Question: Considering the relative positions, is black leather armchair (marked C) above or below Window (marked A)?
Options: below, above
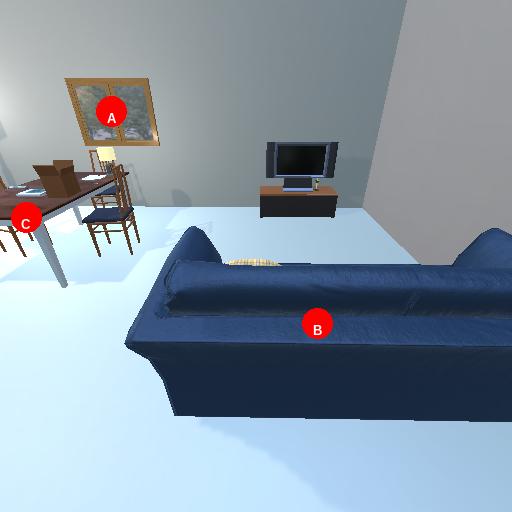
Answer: below